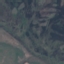
Land use / land cover: HerbaceousVegetation